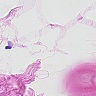
Metastatic tissue present: no